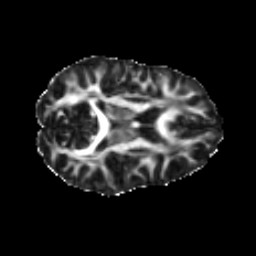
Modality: FA
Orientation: axial
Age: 35
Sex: female
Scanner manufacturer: ge
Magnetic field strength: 3 T
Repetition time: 7.8 s
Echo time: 0.0607 s